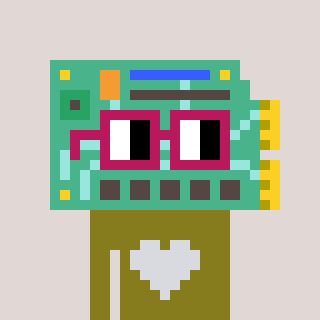
a pixel art character with square dark red glasses, a chipboard-shaped head and a gunk-colored body on a warm background